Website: home-depot
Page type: delivery-shipping
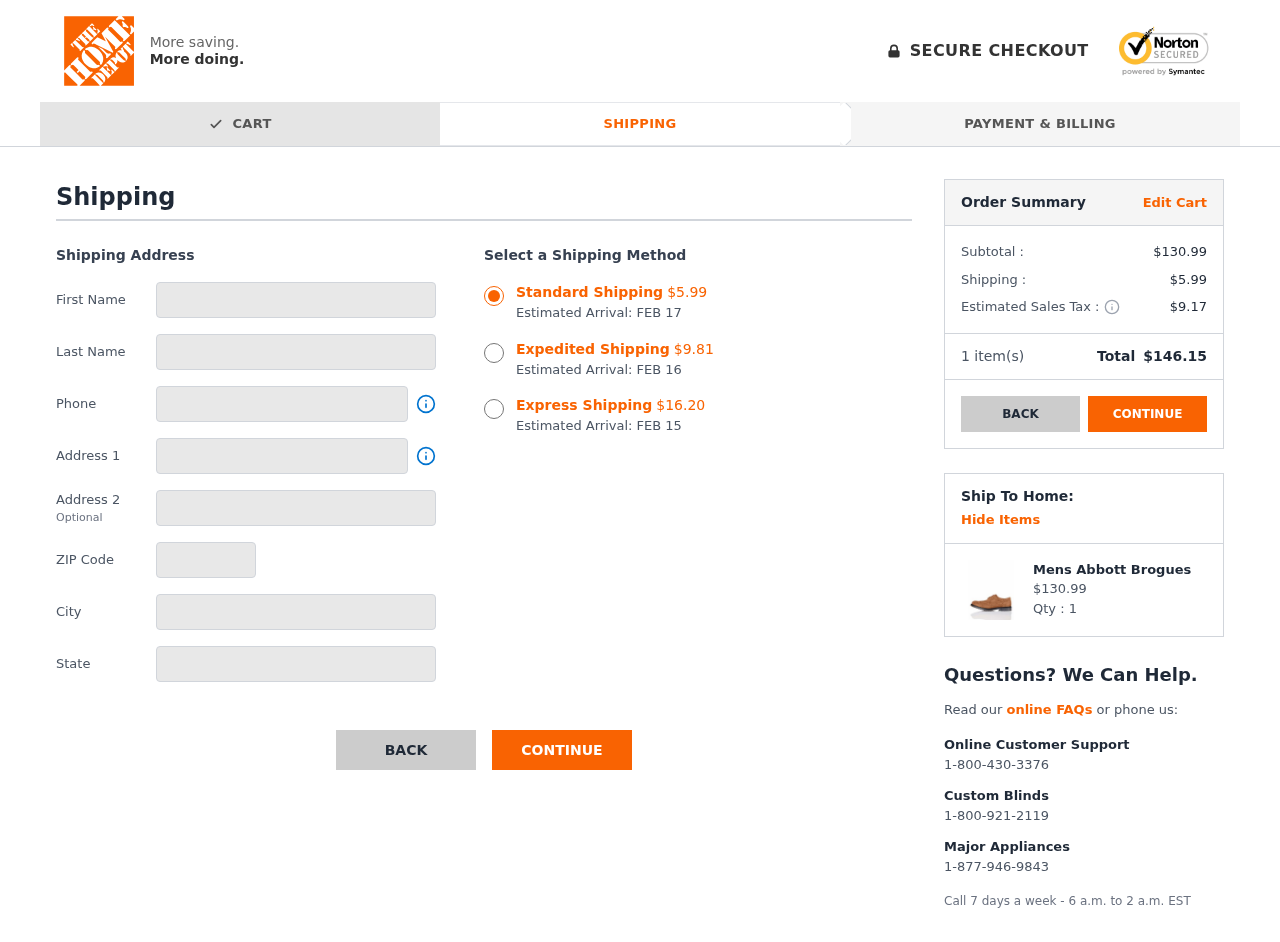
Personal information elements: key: PII_CITY
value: Port Mary
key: PII_FIRSTNAME
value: Bridget
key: PII_LASTNAME
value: Zuniga
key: PII_PHONE
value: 8193763019
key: PII_POSTCODE
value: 30504
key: PII_STATE
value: Louisiana
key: PII_STREET
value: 677 Dustin Squares
Product elements: key: PRODUCT1_NAME
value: Mens Abbott Brogues
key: PRODUCT1_PRICE
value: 130.99
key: PRODUCT1_QUANTITY
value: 1
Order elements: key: ORDER_SHIPPING_COST_STANDARD
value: $5.99
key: ORDER_DELIVERY_DATE
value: FEB 17
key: ORDER_SHIPPING_COST_EXPEDITED
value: $9.81
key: ORDER_DELIVERY_DATE_EXPEDITED
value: FEB 16
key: ORDER_SHIPPING_COST_EXPRESS
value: $16.20
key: ORDER_DELIVERY_DATE_EXPRESS
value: FEB 15
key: ORDER_SUBTOTAL
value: $130.99
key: ORDER_SHIPPING_COST
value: $5.99
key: ORDER_TAX
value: $9.17
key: ORDER_NUM_ITEMS
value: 1
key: ORDER_TOTAL
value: $146.15